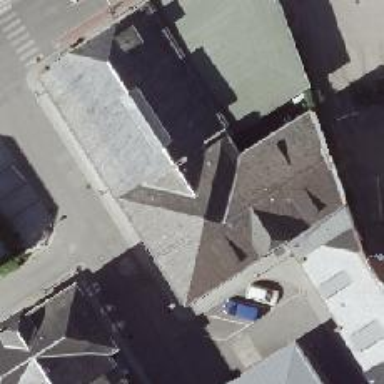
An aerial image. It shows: View of roof edge.